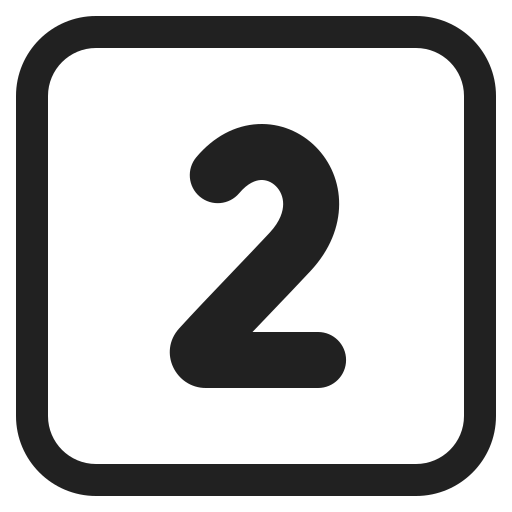
keycap 2 high contrast